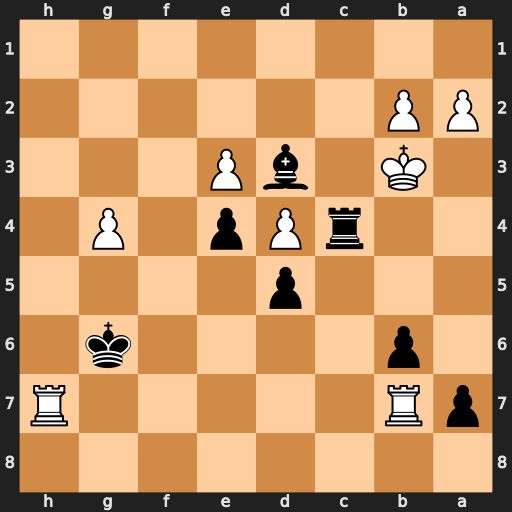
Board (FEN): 8/pR5R/1p4k1/3p4/2rPp1P1/1K1bP3/PP6/8
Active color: b
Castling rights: -
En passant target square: -
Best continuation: Bc2+ Ka3 Ra4#